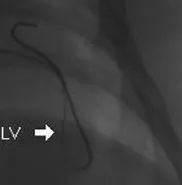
NuMED atrioseptostomy catheter in the left atrium passed over a 0.014" coronary wire, which is parked in left ventricle.
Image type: radiology (x_ray)